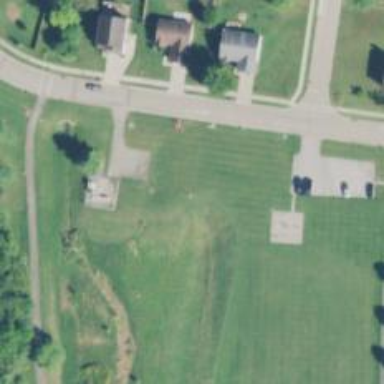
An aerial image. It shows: Disc golf basket.